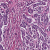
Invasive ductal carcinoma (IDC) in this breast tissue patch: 1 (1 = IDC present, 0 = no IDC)